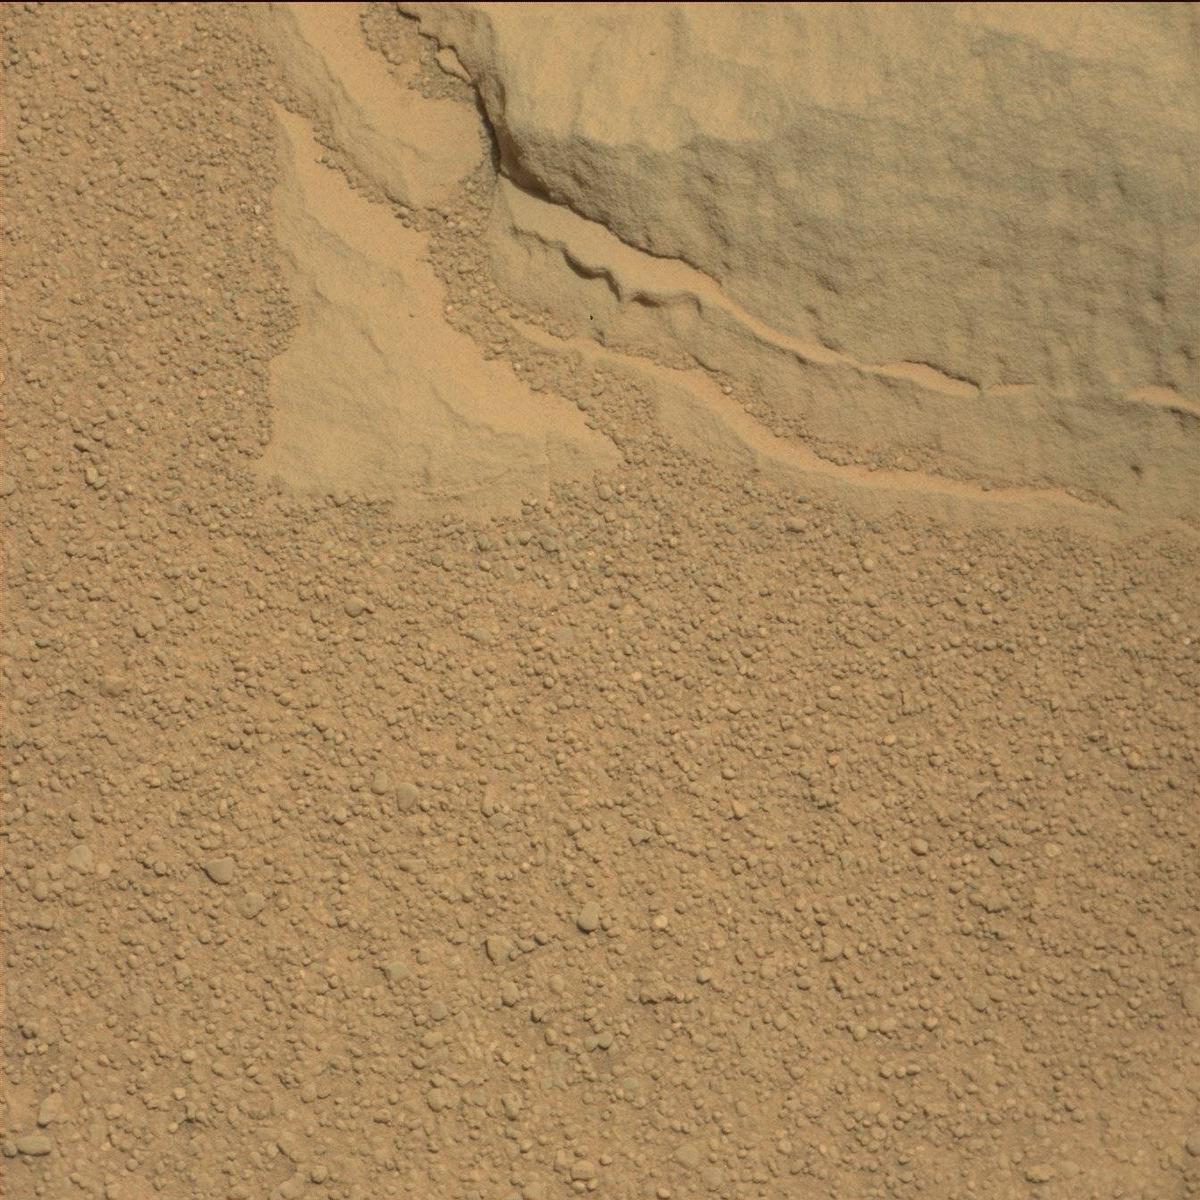
Terrain classes present: Bedrock, Sand / Soil